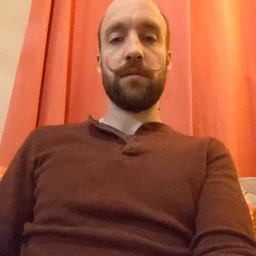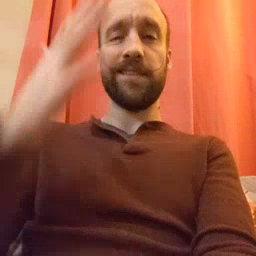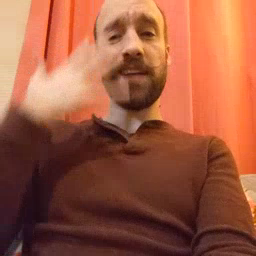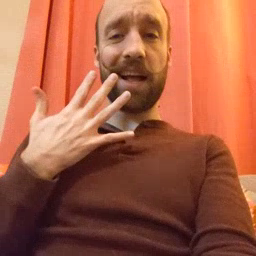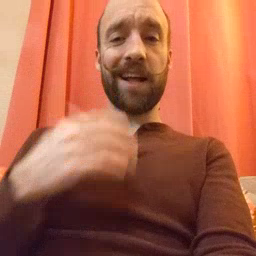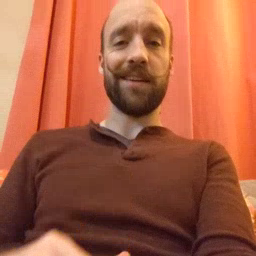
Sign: sad